Aerial crown-view tile of a tropical tree (Barro Colorado Island, Panama), acquired 20240918:
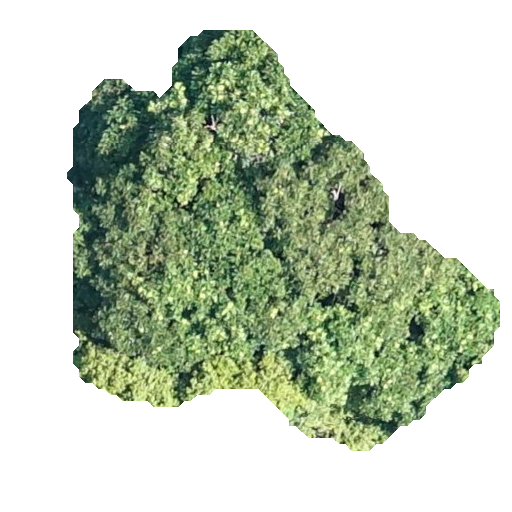
Species: Dipteryx oleifera
GBIF accepted scientific name: Dipteryx oleifera
Crown area: 180.172 m²